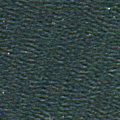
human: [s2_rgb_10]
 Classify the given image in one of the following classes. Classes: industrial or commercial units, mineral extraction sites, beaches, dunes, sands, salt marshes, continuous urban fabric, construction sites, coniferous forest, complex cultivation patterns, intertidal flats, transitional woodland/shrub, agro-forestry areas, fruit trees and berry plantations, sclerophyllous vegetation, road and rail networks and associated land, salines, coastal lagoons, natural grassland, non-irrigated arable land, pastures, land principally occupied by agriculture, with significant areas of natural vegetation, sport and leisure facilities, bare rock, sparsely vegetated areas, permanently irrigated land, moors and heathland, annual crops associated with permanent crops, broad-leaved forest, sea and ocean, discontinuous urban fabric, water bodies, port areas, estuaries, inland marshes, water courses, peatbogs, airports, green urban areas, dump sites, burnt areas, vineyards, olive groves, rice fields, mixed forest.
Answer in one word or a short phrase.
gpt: sea and ocean